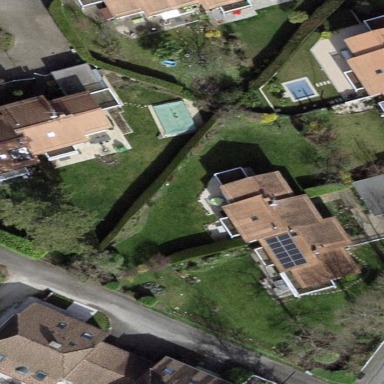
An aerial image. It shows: Garden surrounded by fence.